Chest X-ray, PA view. Patient: 15 years old, sex M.
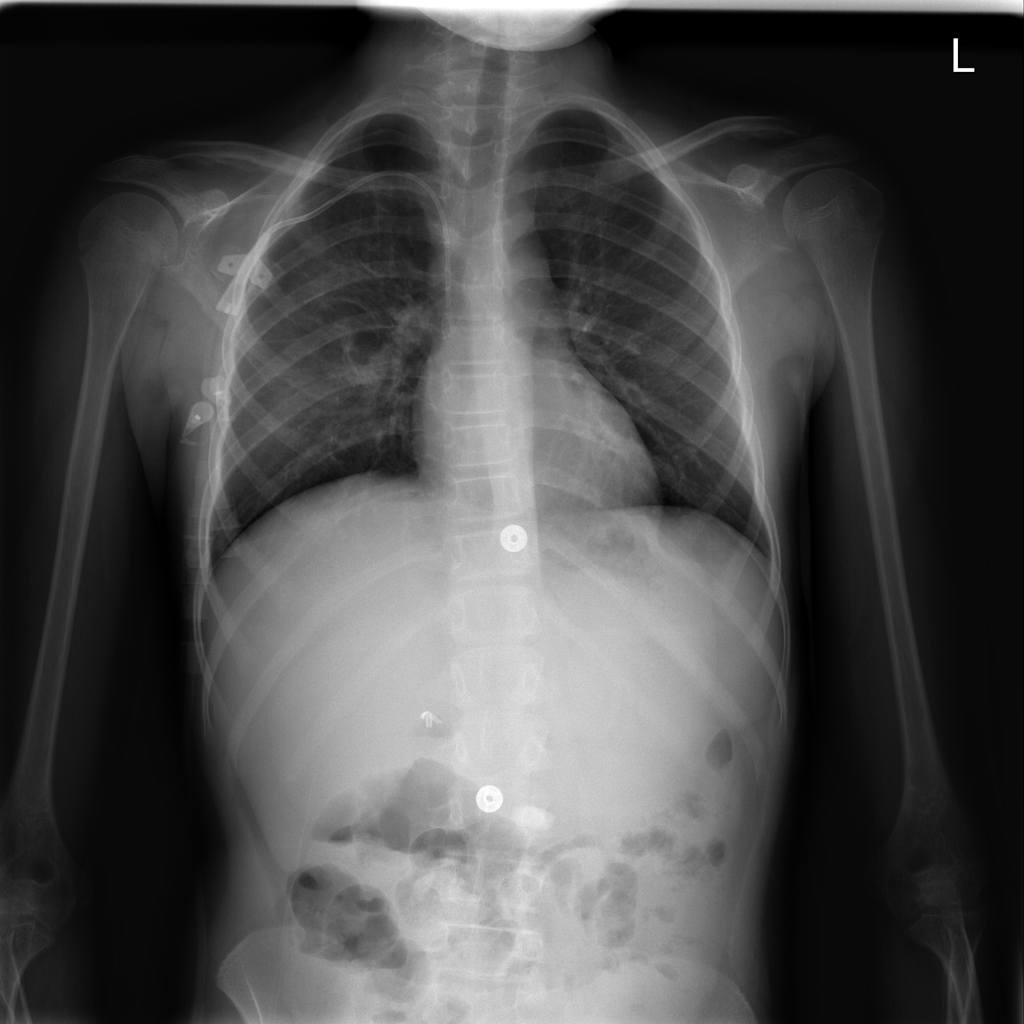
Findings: No Finding